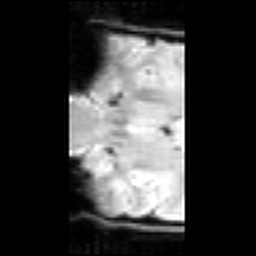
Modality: inplaneT2
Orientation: coronal
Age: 25
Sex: male